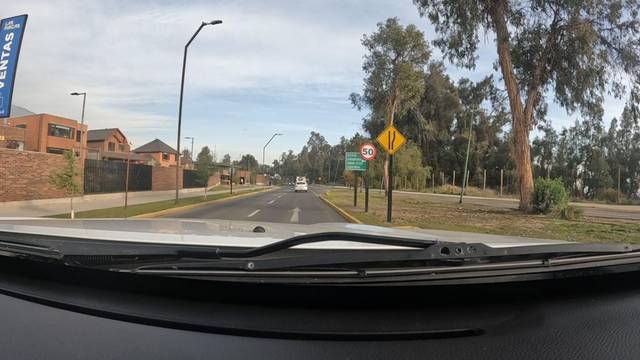
Region: Chile
Coordinates: -33.498, -70.543